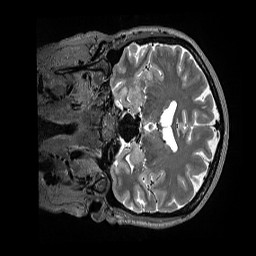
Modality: T2w
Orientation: coronal
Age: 54
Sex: female
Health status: ill
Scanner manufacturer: siemens
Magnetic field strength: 3 T
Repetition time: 3.2 s
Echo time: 0.564 s